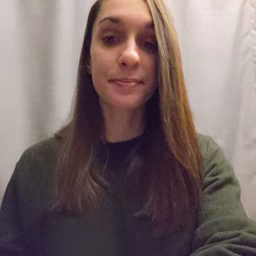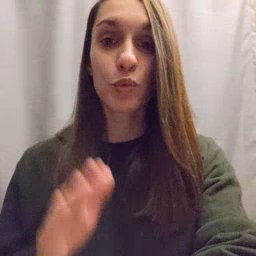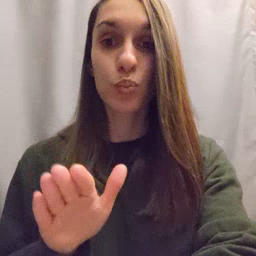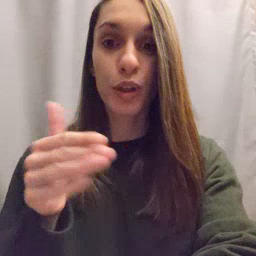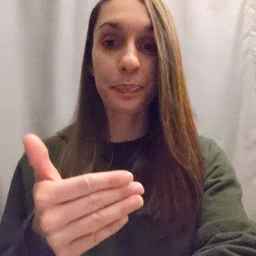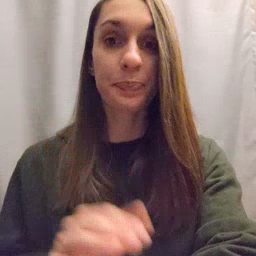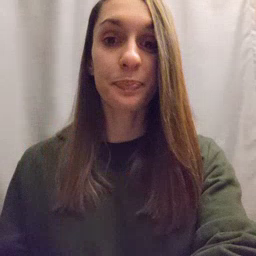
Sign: room